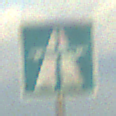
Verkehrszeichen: Autobahn
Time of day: SunriseSunset
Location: Outdoor (Nature)
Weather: PartlyCloudy
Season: NotSpecified
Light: Natural